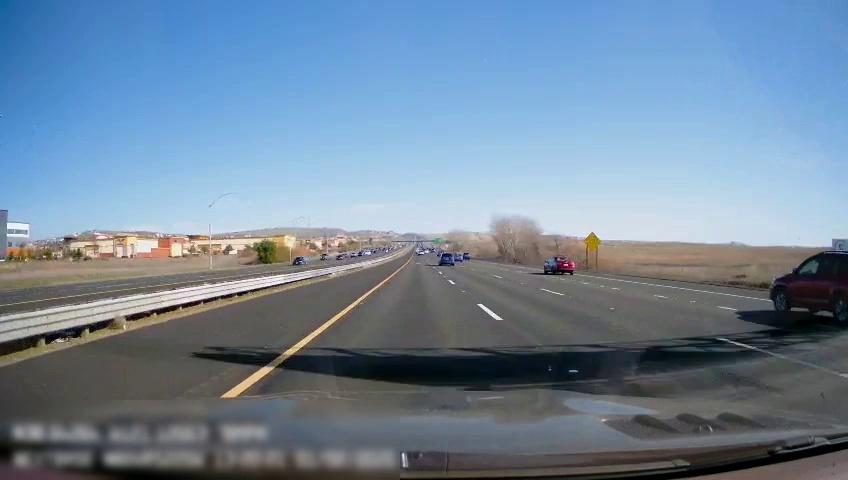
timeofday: Day
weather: Sunny
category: Drivable Space
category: Drivable Space
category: Vehicles | Car
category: Vehicles | Car
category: Vehicles | Car
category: Vehicles | Car
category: Lanes | Opposite Lane
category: Lanes | Opposite Lane
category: Lanes | Current Lane
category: Lanes | Current Lane
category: Lanes | Alternate Lane
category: Lanes | Alternate Lane
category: Lanes | Alternate Lane
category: Traffic | Signs